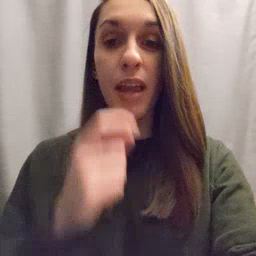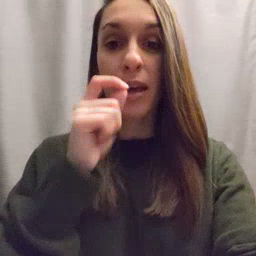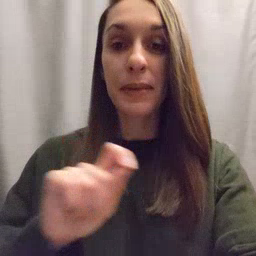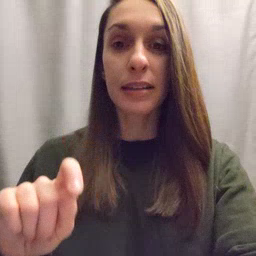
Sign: pen